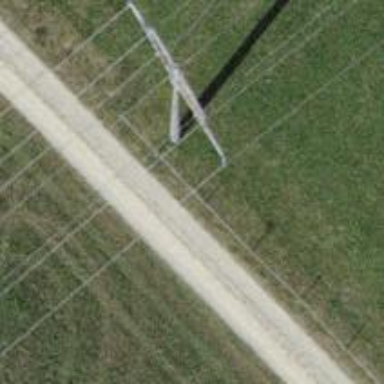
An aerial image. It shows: Three cables of power line.